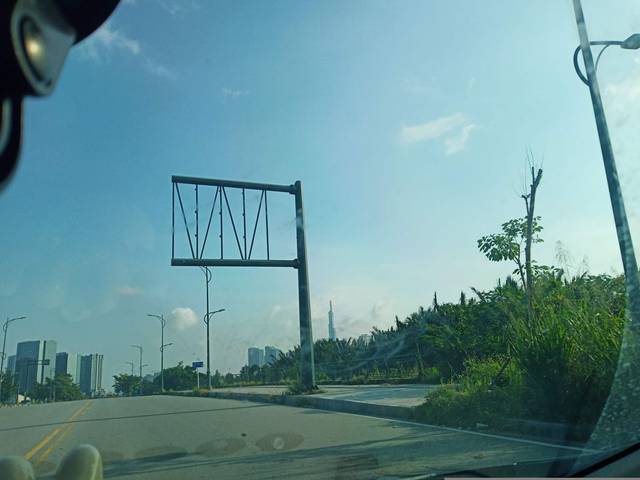
Region: Vietnam
Coordinates: 10.768, 106.718